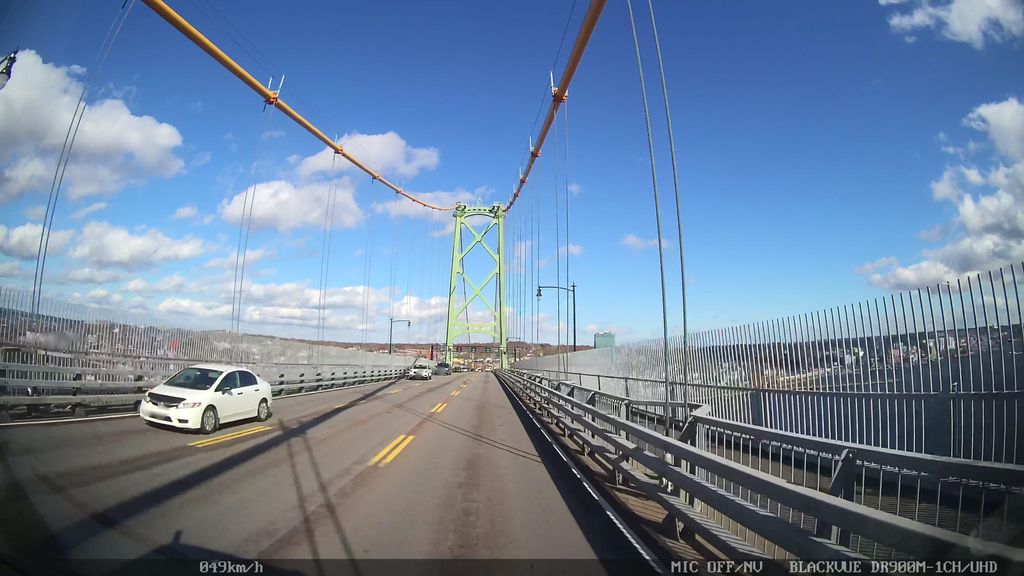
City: halifax